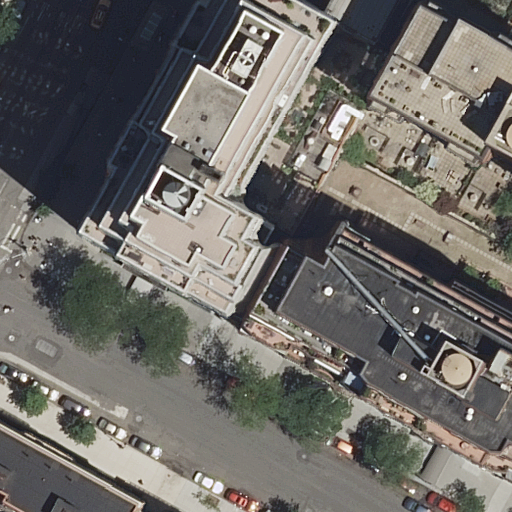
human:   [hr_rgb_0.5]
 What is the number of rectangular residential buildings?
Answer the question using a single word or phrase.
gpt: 1

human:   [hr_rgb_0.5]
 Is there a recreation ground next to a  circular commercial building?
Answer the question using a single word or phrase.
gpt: no

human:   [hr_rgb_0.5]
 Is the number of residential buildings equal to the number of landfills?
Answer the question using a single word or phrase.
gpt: no

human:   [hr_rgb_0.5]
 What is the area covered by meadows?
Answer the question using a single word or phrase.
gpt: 0m2

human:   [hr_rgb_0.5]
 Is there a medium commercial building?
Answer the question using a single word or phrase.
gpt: no

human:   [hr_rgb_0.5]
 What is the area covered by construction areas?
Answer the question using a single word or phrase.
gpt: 0m2

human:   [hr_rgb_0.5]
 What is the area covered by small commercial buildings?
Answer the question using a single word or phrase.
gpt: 0m2

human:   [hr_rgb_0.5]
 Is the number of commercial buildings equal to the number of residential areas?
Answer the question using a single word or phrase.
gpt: yes

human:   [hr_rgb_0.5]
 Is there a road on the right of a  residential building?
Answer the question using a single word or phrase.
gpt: no

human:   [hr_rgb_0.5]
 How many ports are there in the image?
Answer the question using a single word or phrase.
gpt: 0

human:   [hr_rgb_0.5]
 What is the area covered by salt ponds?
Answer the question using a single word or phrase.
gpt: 0m2

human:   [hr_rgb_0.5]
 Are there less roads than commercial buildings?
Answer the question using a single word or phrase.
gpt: no

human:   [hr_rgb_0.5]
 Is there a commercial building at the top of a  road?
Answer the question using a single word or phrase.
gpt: no

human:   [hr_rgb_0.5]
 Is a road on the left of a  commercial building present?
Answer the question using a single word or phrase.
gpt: no

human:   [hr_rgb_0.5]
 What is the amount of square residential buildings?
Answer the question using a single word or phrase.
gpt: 0

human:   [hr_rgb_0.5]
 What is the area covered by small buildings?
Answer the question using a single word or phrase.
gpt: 62m2

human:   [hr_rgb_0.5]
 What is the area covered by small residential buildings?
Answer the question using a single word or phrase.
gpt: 62m2

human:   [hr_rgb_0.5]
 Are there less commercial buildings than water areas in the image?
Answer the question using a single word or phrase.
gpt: no

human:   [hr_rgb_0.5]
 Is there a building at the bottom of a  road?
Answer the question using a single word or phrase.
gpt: yes

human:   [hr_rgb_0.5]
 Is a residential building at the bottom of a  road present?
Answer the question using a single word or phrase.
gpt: yes

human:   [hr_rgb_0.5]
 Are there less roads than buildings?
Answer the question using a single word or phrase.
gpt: yes

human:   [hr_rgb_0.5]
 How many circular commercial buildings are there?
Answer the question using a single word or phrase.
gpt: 0

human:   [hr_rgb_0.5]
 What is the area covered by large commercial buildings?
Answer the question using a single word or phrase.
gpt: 0m2

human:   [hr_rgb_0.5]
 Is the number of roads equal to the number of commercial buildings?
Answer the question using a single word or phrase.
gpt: no

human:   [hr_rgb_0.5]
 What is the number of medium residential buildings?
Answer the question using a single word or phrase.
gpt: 1

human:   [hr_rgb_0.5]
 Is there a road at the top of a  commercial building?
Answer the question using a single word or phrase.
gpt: no

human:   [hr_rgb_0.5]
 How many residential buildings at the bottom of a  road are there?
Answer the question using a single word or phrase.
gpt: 2

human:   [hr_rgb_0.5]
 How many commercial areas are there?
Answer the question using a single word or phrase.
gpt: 0

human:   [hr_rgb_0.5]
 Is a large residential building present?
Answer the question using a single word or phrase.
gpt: yes

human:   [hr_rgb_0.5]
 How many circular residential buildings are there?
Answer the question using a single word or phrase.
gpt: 0

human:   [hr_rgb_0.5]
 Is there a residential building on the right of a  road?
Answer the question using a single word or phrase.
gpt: yes

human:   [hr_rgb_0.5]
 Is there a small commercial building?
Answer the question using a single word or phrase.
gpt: no

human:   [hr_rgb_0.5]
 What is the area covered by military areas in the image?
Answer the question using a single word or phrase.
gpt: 0m2

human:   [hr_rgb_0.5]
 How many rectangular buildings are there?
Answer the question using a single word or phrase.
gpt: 1

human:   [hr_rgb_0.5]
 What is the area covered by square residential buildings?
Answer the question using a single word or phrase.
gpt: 0m2

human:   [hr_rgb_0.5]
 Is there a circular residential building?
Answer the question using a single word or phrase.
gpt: no